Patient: sex F, age 52
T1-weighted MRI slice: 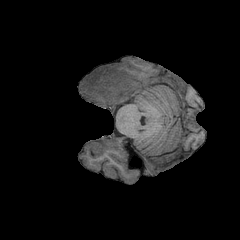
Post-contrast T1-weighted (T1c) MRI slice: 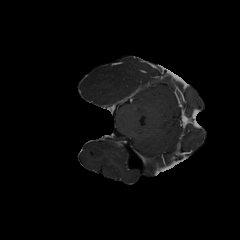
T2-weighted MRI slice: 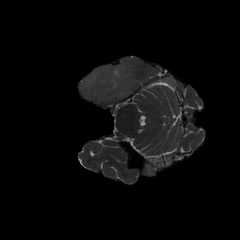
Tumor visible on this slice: yes
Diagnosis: Glioblastoma, IDH-wildtype
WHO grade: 4